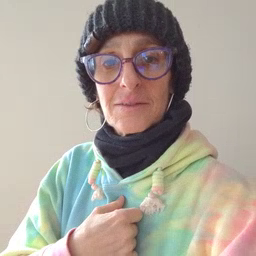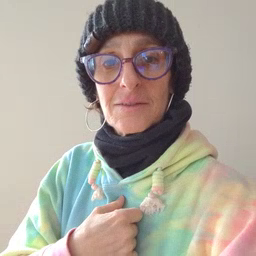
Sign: weus